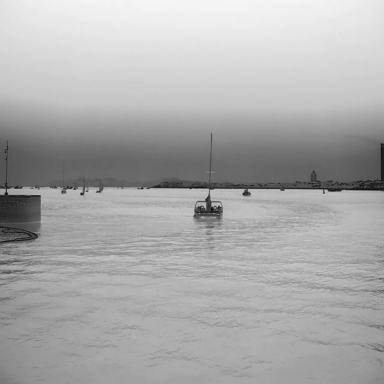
There are 12 objects shown in the infrared image, including six bulk_carriers, five sailboats, and a container_ship.